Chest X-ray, AP view. Patient: 36 years old, sex F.
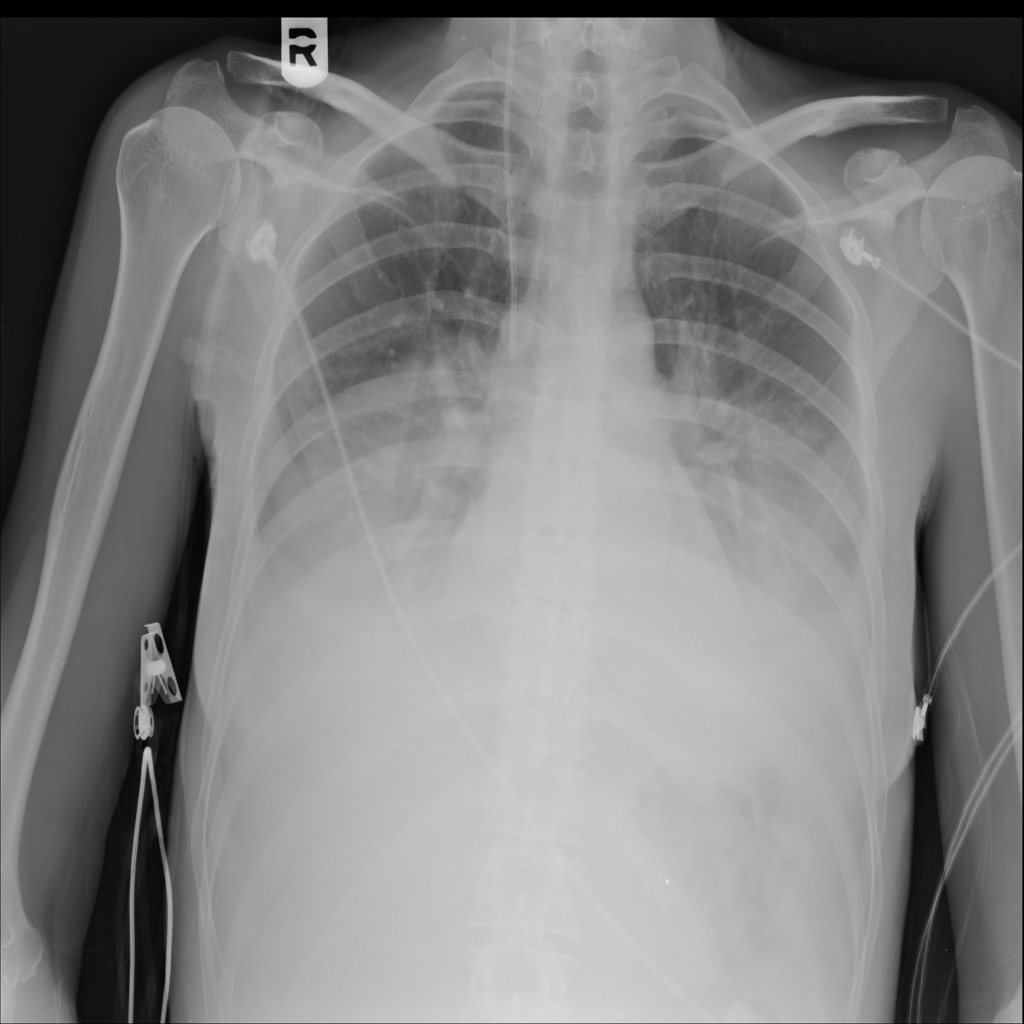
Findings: Effusion